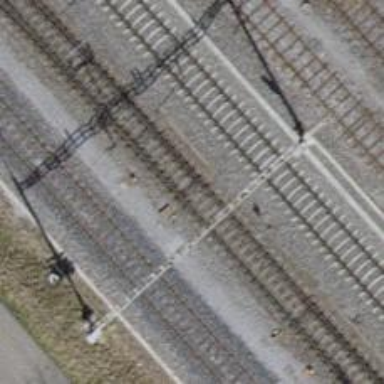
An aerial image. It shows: Single-track electrified railway with contact line.